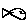
Label: fish